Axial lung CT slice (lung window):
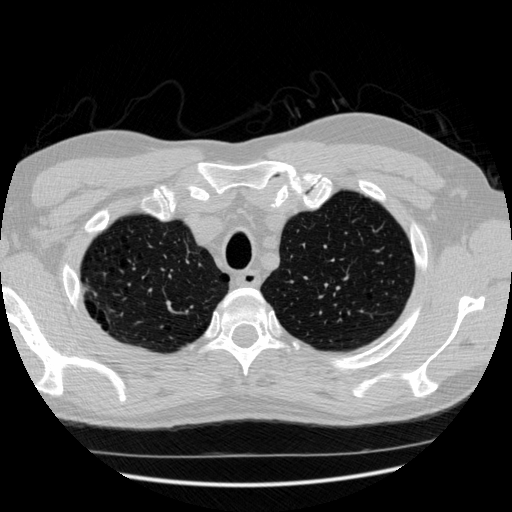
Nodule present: no